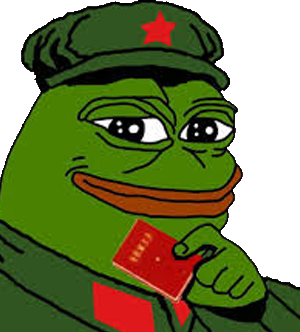
Label: 5_Pepe